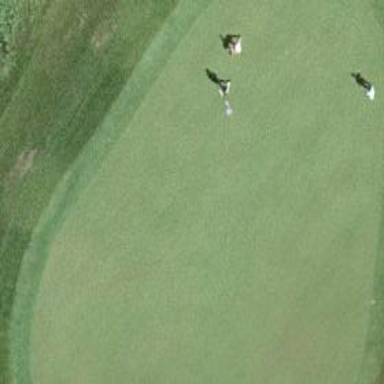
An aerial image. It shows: Golf green.